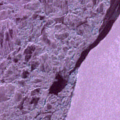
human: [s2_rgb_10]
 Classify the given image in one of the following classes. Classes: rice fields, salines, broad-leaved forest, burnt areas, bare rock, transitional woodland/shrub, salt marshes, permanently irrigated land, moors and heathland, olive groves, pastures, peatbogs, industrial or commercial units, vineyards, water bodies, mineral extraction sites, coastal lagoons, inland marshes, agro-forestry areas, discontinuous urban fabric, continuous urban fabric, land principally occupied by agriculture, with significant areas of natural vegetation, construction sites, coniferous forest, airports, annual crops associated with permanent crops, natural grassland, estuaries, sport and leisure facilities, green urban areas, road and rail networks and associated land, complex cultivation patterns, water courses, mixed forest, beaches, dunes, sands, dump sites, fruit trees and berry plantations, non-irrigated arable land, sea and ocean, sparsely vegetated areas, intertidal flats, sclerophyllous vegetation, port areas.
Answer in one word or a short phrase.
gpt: sea and ocean